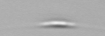
Label: Cylindrotheca_morphotype1